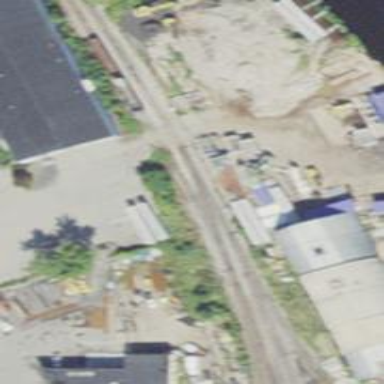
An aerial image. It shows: Railway level crossing.